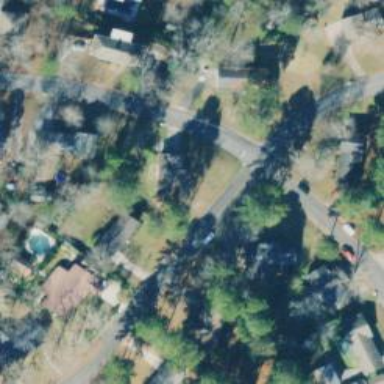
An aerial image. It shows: Neighborhood.